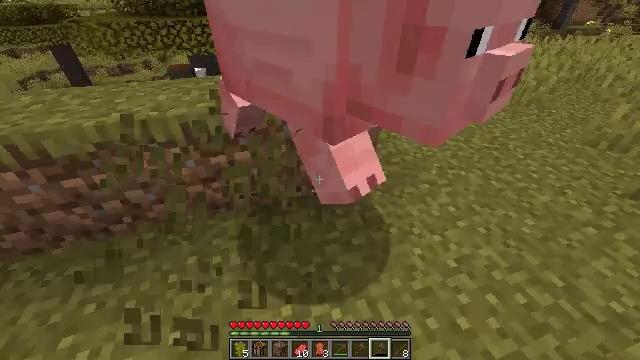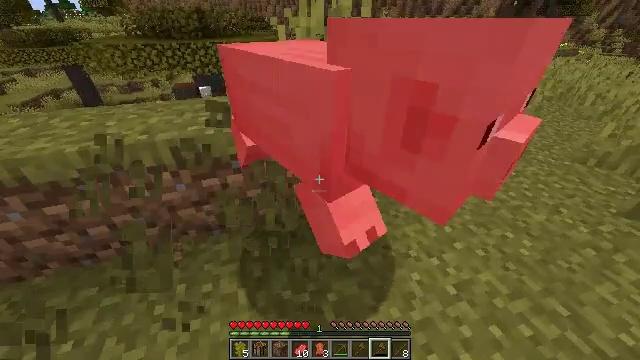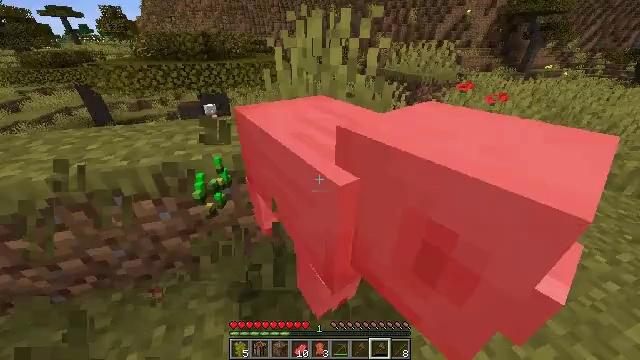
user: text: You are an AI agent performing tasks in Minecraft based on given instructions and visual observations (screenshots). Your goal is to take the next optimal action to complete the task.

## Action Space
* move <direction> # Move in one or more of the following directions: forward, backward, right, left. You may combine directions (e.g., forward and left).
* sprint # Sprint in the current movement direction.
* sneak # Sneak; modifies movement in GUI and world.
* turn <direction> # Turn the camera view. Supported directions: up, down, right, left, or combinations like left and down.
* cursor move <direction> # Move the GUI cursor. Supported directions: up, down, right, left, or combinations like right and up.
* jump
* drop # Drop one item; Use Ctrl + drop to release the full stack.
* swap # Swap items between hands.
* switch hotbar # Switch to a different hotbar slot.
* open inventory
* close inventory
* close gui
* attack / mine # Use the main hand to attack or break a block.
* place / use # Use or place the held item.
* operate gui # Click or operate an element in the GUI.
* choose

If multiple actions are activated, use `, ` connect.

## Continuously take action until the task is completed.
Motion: motion action
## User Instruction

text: Break the grass block.
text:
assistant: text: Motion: move forward, turn up
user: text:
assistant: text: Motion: move forward, turn up
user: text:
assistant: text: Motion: no_op